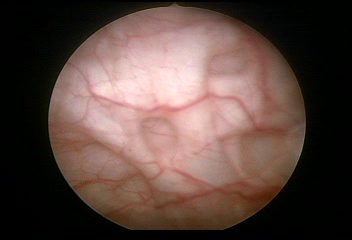
Modality: WLC
Class: Normal mucosa
Bladder cancer association: No